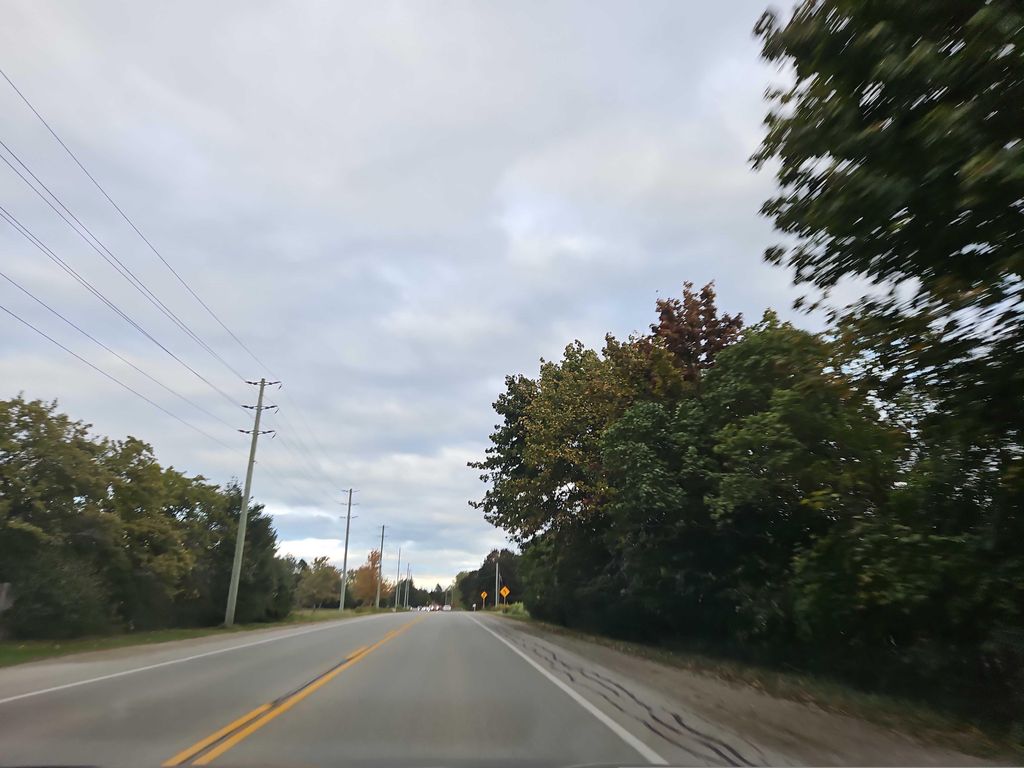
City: kitchener-waterloo